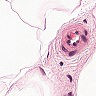
Metastatic tissue present: no